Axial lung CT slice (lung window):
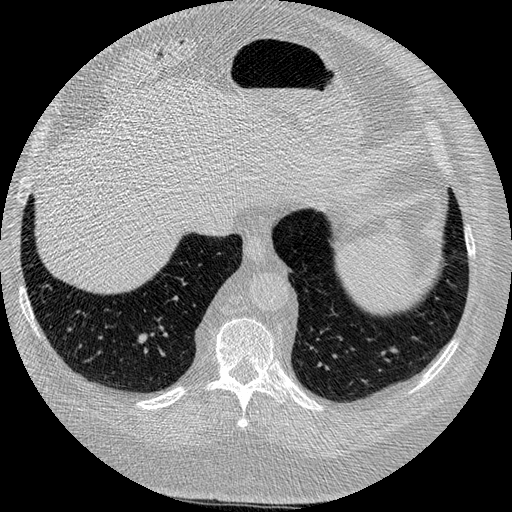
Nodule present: no